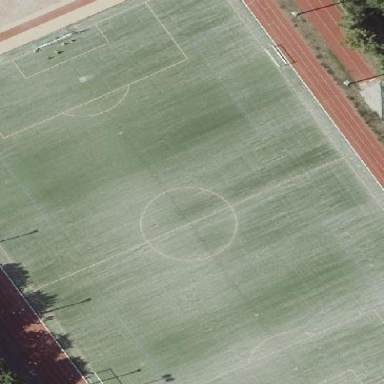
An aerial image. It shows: Soccer pitch with artificial turf for leisure sports activities.